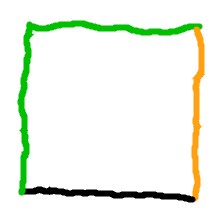
Shape: square